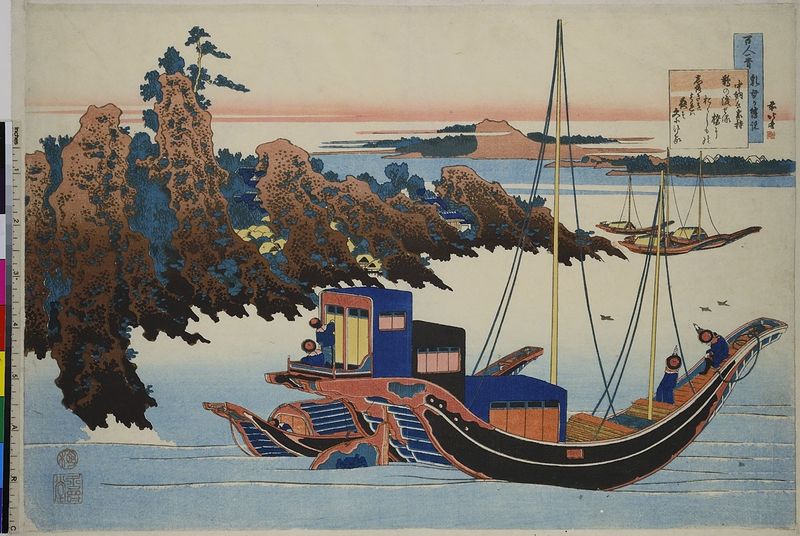
Titel: Gedicht von Chunagon Yakamochi, aus der Serie: Die 100 Gedichte von der Amme erklärt
Künstler: Katsushika Hokusai
Standort: Hamburg
Institution: Museum für Kunst und Gewerbe Hamburg
Schlagwörter: vogel, morgen, holzschnitt, segelboot, segelschiff, druckgraphik, druckgrafik, zeit, farbholzschnitt, edo, dschunke, reproduktionen, druckerzeugnisse, vögel, segeljacht, segelyacht, küste, morgendämmerung, корабль, море, бедствие, уныние